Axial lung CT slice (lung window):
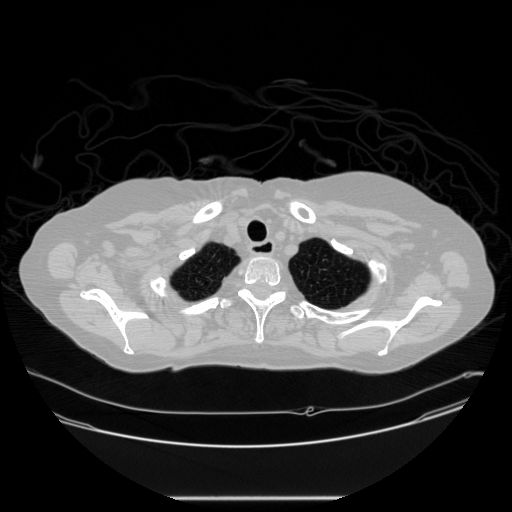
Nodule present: no